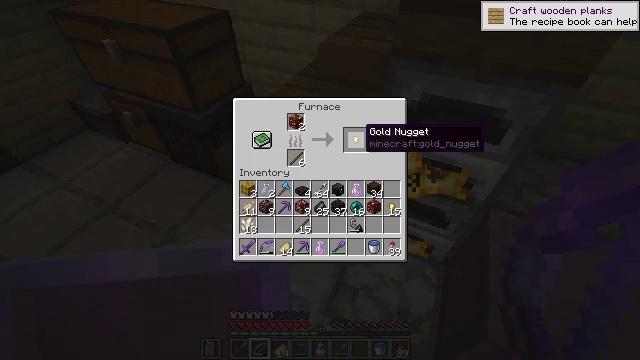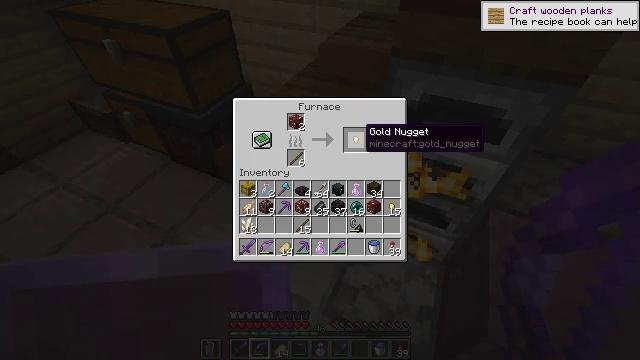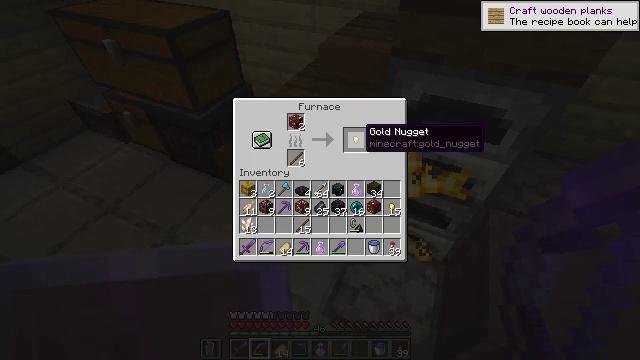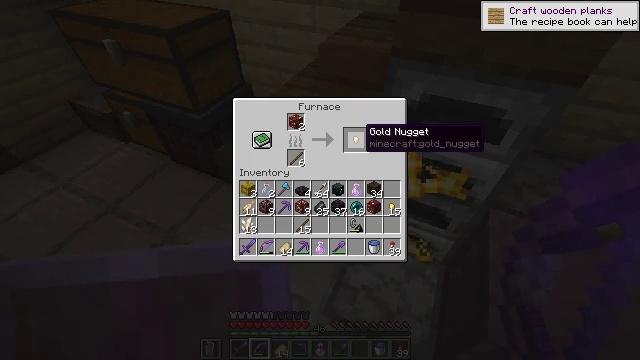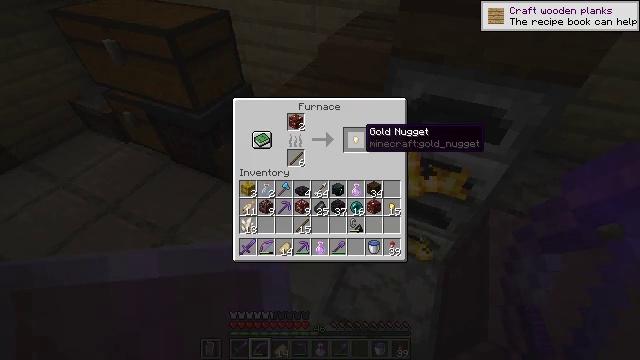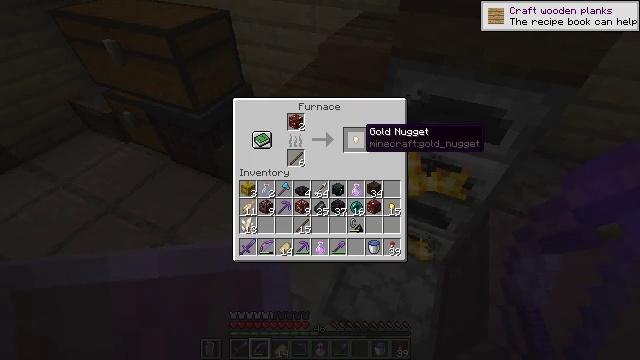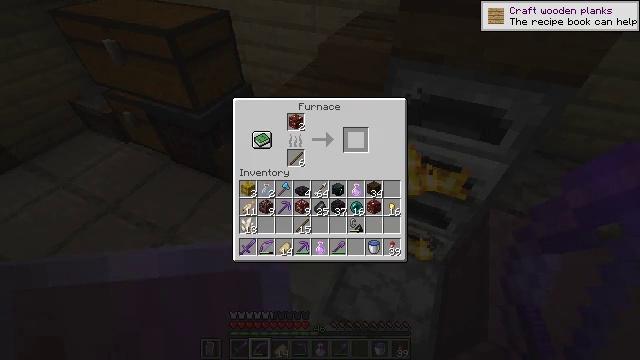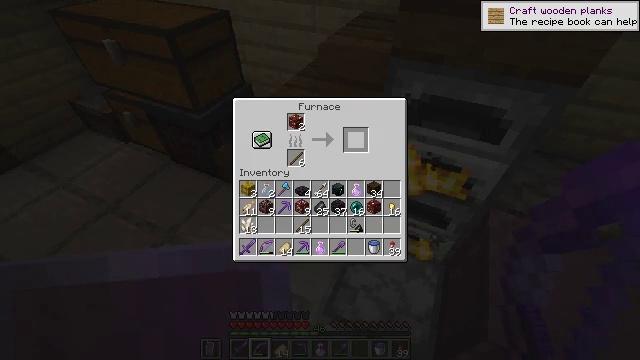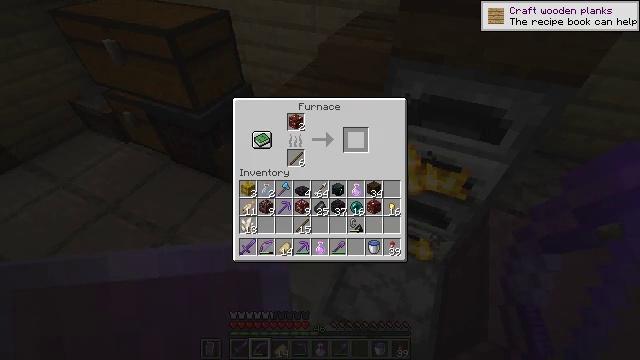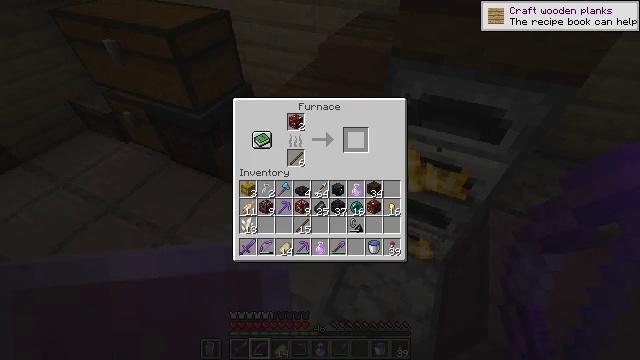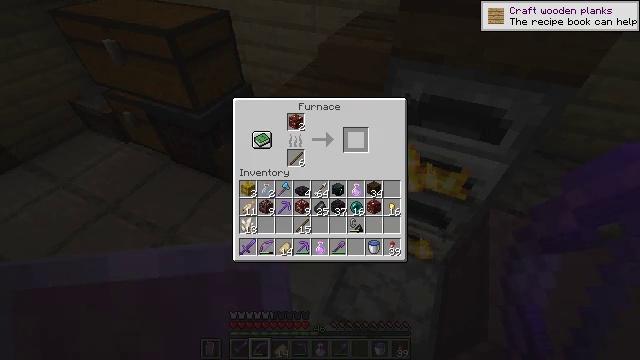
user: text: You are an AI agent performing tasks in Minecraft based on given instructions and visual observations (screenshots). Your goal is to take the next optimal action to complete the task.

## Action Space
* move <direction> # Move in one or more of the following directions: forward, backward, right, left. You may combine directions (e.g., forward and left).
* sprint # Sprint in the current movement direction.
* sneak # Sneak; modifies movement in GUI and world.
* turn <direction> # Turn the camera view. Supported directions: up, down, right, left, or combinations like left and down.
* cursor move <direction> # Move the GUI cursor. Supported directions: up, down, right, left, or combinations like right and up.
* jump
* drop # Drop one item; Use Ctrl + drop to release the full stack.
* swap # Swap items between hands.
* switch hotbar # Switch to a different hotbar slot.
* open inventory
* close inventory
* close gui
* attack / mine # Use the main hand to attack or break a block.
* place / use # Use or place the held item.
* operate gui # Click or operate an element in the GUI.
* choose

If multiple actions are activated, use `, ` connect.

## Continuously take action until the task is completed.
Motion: motion action
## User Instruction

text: craft item air
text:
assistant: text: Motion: no_op
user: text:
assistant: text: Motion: no_op
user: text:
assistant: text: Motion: no_op
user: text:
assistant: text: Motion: sneak
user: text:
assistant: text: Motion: sneak
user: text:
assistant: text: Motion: sneak, attack / mine
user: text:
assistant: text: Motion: sneak, attack / mine
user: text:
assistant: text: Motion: sneak, attack / mine
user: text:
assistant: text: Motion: sneak, attack / mine
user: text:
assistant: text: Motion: sneak
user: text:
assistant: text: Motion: sneak